Question: I am using Ext.Net community version 2.0.0
special Turkish characters** displays wrong.
special Turkish characters displays wrong.(for all browser,displayed wrong format )
dateField control(calender) and some notification tool tip shows wrong format as well.
for example : it has to be shown like this "Mayis "and "Agustos", however ,It appears something like this "Mayys" "Adustos"
*I add a image that show the error.On the image ,it has to be written "Subat 2014" But it seems strange
*I am using UTF-8 encoding as well.
**special turkish characters= s,g,i,u,o,c,S,G,U,O
what can I do to fix that problem.
thank you

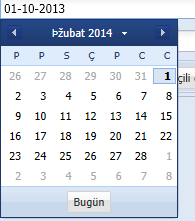
Answer: Here is a related <URL> on the Ext.NET forums.